Field crop: tomato
Growth stage: 2
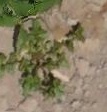
Species: portulaca